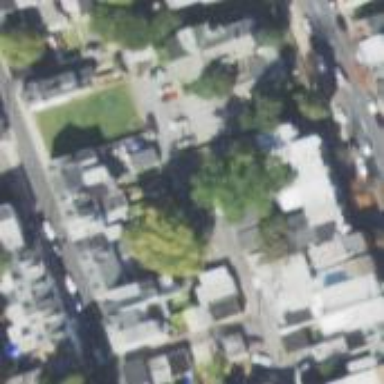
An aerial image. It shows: Alley classified as service road.